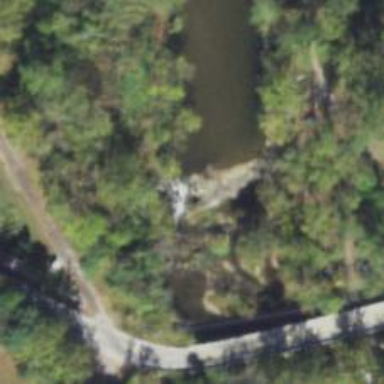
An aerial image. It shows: Weir along the waterway.